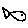
Label: fish